Interaction volume radius: 5 \u00c5
Interaction volume height: 10 \u00c5
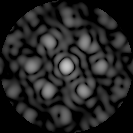
Disorder parameter: 0.4258